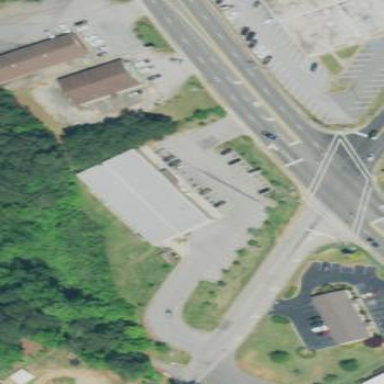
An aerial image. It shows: Variety store located inside building.